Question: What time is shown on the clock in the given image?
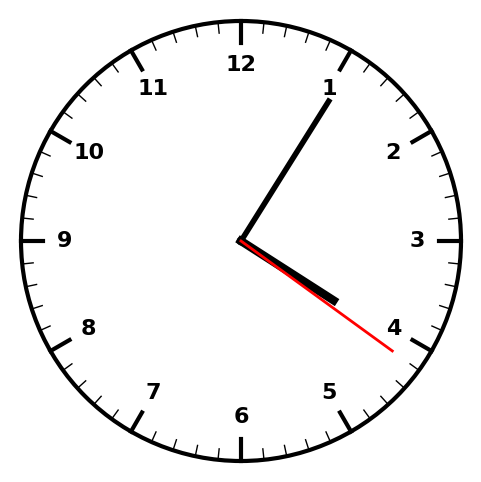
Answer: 04:05:21